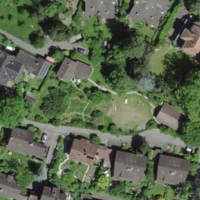
EUNIS habitat code: 55
Species observed at this site:
Scilla bifolia